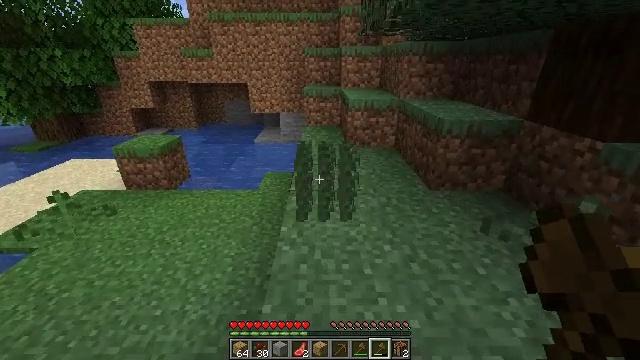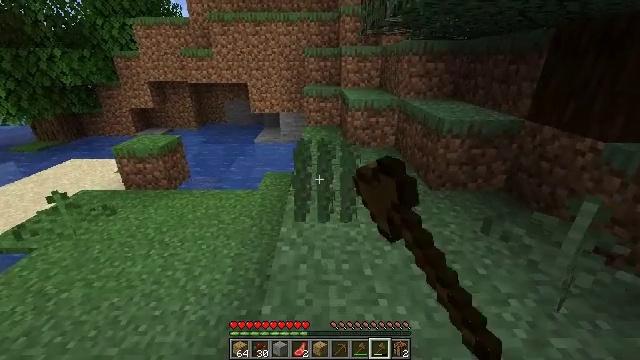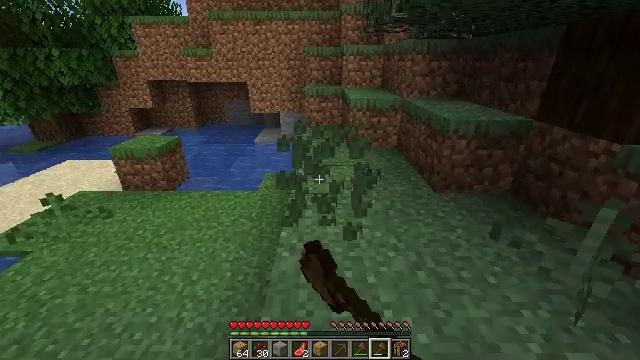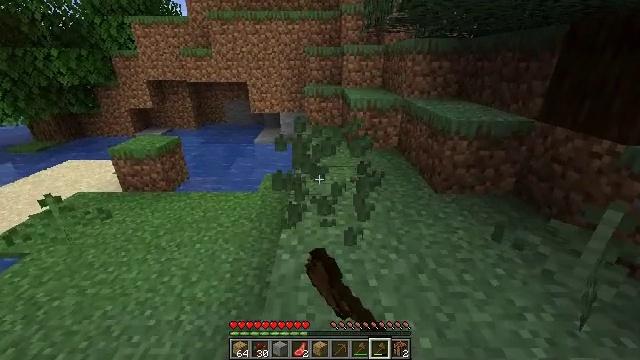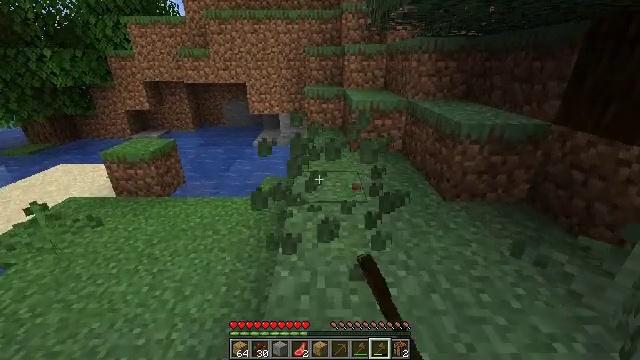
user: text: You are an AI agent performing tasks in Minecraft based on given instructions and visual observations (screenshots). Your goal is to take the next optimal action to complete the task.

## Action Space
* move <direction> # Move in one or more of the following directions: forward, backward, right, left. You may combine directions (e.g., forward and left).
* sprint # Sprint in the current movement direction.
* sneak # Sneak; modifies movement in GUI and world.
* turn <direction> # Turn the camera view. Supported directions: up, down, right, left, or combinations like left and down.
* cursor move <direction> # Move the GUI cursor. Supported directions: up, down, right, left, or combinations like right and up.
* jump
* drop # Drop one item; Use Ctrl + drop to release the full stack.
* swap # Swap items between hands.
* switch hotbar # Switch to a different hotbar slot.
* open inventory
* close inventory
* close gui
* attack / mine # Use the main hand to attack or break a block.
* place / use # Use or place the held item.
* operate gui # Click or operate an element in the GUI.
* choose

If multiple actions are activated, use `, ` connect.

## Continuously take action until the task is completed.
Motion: motion action
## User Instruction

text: Attack the ground to gather fern.
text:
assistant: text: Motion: attack / mine
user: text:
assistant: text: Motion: move forward
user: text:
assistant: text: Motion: move forward
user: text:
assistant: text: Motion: move forward
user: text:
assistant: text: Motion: no_op